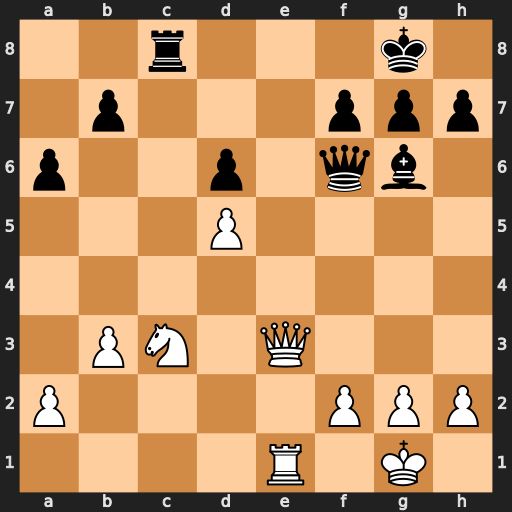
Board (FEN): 2r3k1/1p3ppp/p2p1qb1/3P4/8/1PN1Q3/P4PPP/4R1K1
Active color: w
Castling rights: -
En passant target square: -
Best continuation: Qe8+ Rxe8 Rxe8#